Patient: sex M, age 83
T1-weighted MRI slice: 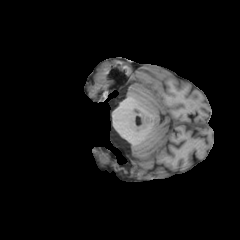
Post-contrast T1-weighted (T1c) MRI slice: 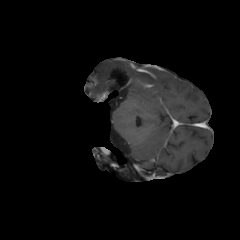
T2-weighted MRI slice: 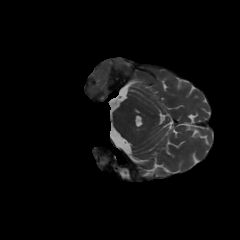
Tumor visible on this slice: no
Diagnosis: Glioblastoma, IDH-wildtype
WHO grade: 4